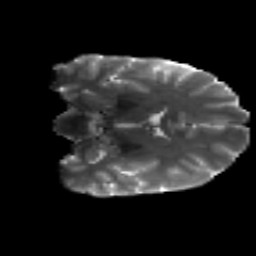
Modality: T2w
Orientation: coronal
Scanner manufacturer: siemens
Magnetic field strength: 3 T
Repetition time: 4.16 s
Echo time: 0.0806 s